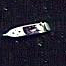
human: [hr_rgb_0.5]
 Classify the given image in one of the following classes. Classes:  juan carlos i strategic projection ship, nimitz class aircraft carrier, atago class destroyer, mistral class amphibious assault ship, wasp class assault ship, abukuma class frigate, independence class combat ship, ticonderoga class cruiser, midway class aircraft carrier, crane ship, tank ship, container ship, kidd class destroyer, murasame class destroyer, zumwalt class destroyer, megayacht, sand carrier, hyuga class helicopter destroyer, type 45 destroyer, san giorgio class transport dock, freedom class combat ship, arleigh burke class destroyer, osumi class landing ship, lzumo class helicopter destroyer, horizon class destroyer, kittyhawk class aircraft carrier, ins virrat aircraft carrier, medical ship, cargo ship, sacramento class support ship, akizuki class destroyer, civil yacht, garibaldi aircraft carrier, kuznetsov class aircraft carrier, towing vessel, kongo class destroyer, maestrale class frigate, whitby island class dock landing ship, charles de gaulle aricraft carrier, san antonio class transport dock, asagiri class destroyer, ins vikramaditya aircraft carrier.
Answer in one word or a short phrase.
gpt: Civil yacht